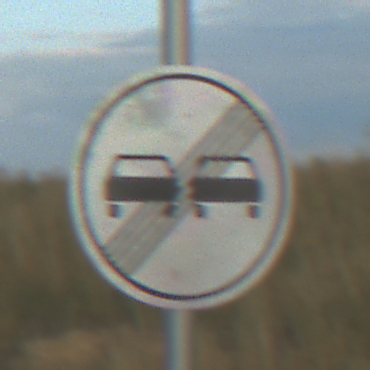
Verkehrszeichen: EndeUeberholverbot
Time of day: SunriseSunset
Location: Outdoor (RoadRail)
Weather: PartlyCloudy
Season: NotSpecified
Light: Natural